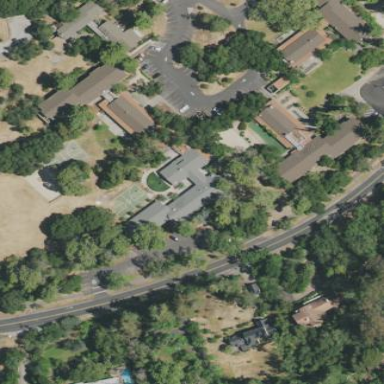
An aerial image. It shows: Dormitory building.